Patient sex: M
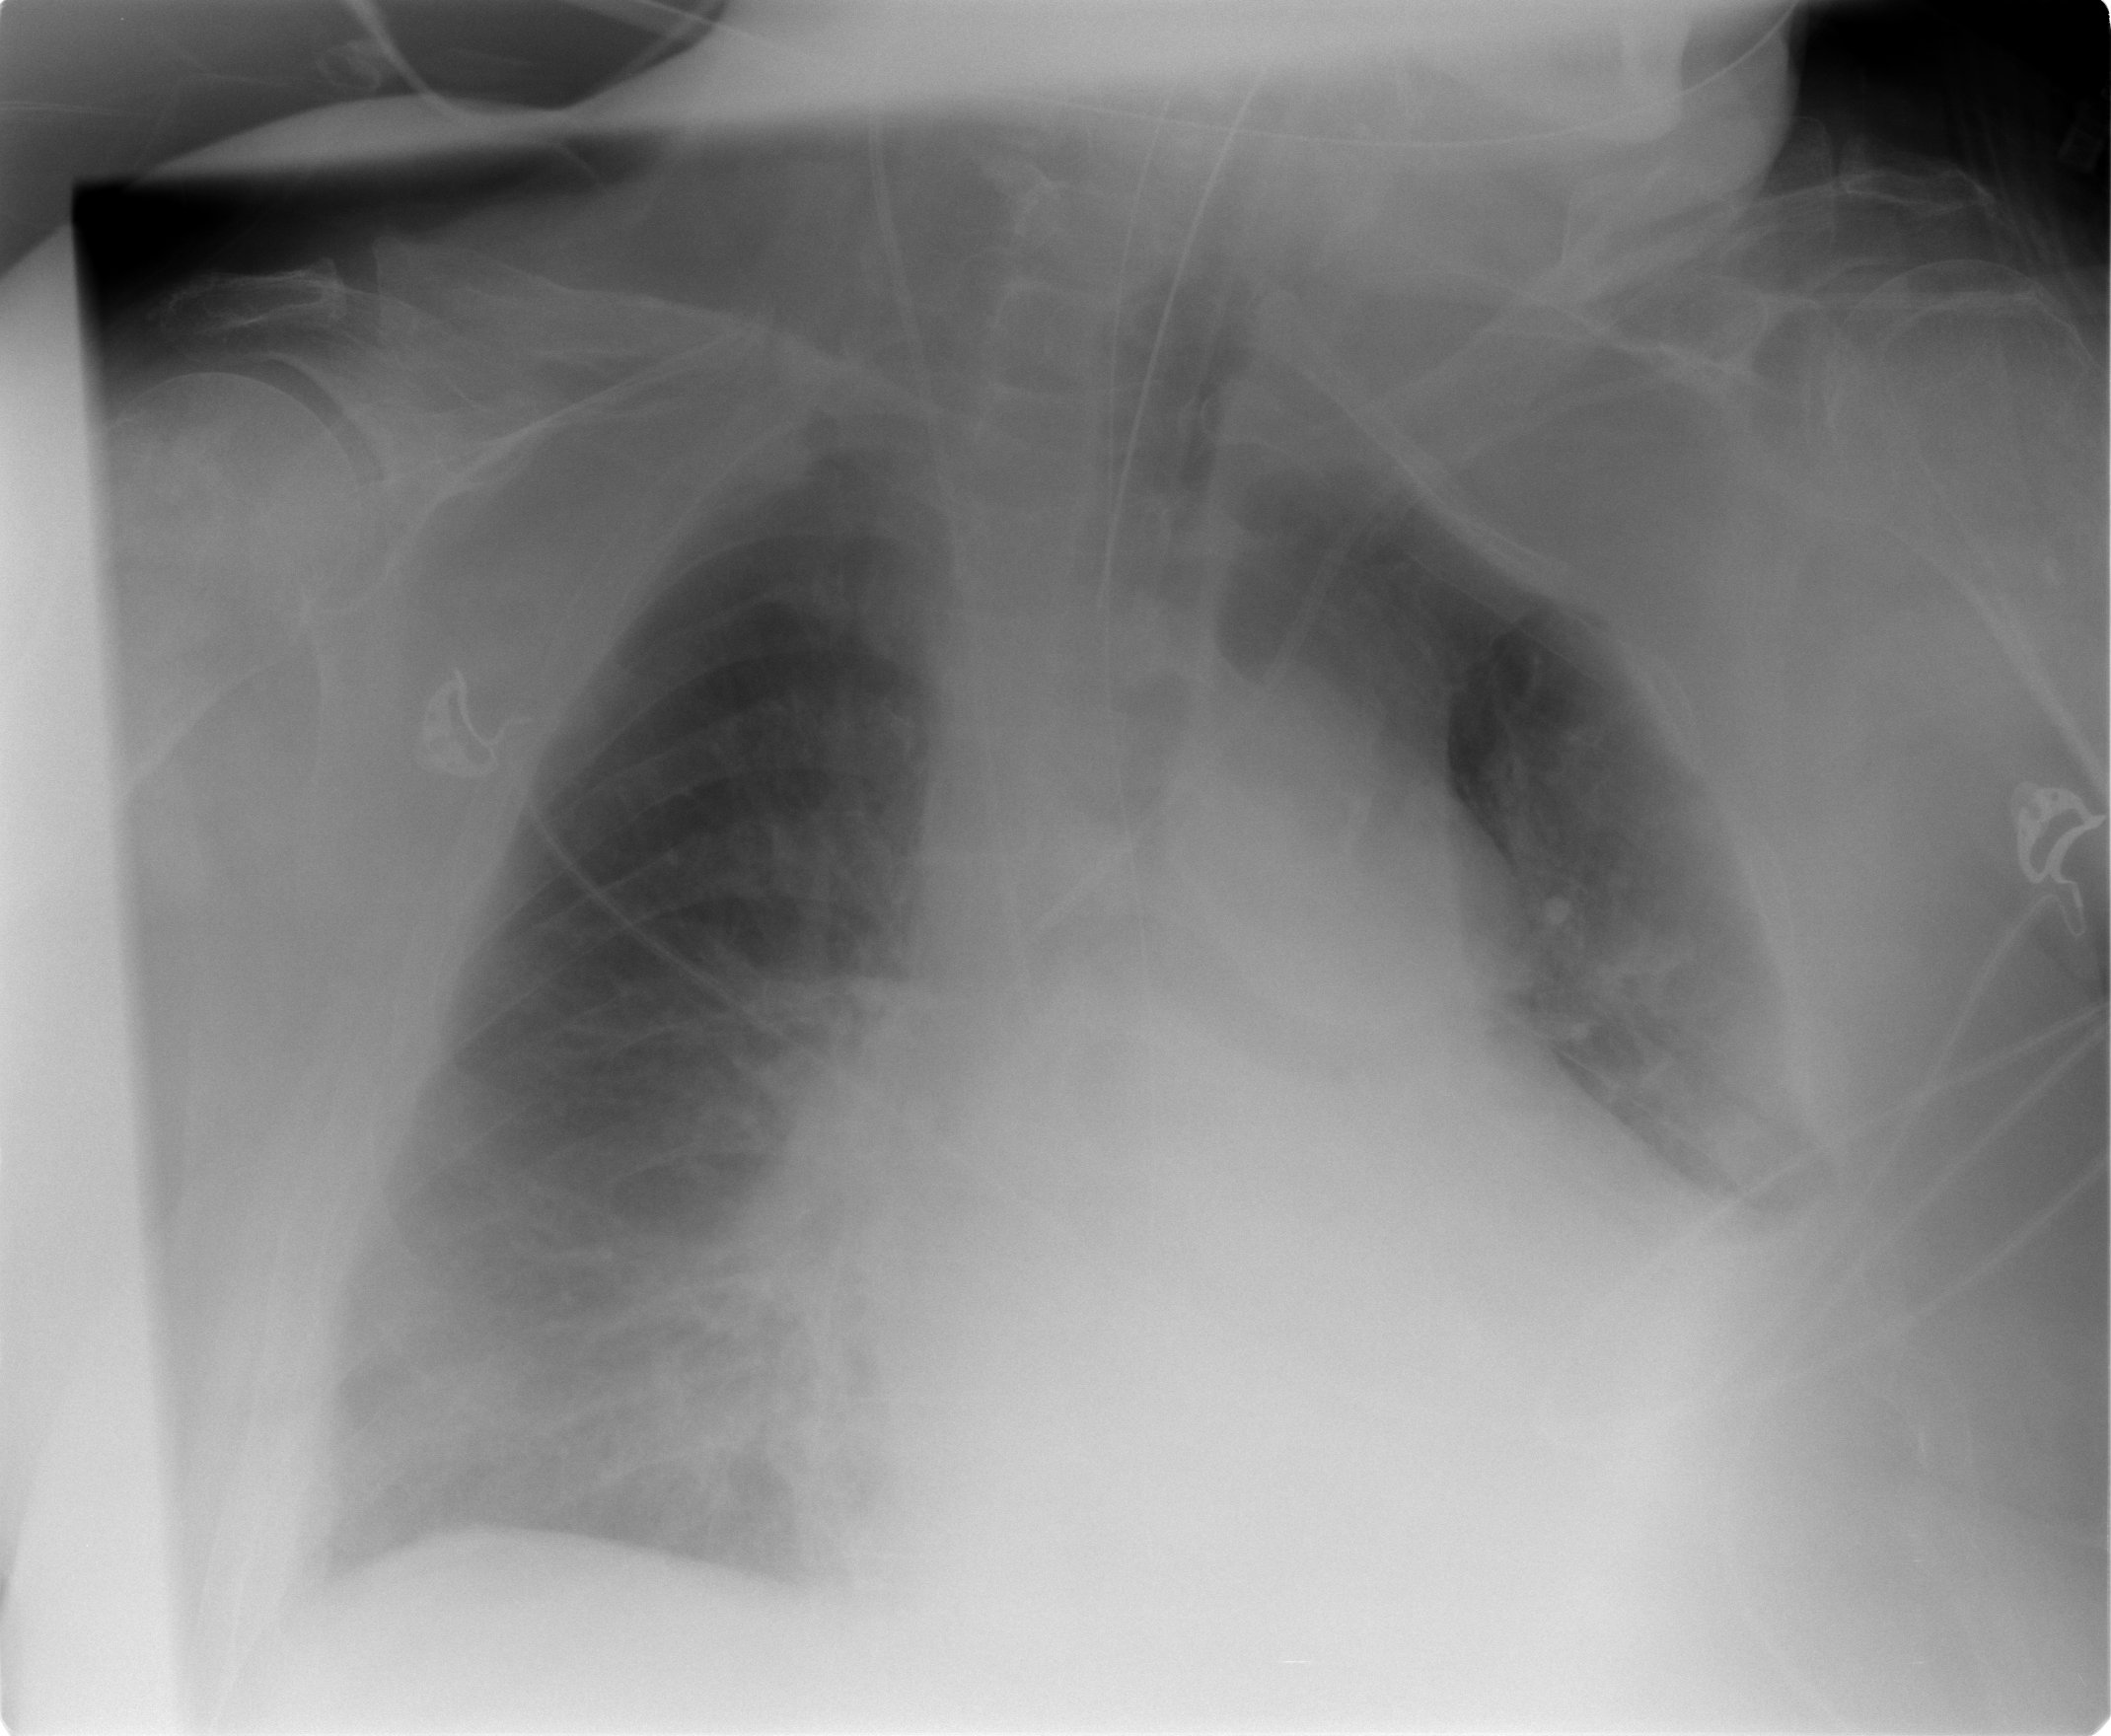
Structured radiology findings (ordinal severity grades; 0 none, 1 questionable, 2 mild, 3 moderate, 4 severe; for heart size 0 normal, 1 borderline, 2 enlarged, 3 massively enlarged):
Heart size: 2
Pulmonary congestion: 2
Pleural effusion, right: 2
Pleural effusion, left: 2
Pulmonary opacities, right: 0
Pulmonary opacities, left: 0
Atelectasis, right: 2
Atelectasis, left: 2